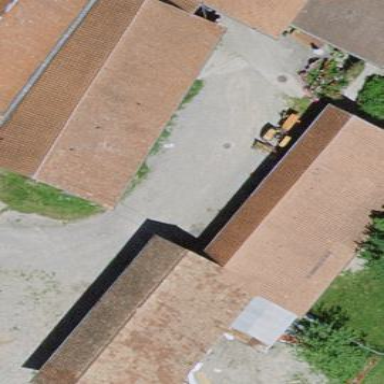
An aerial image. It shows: Rural barn.